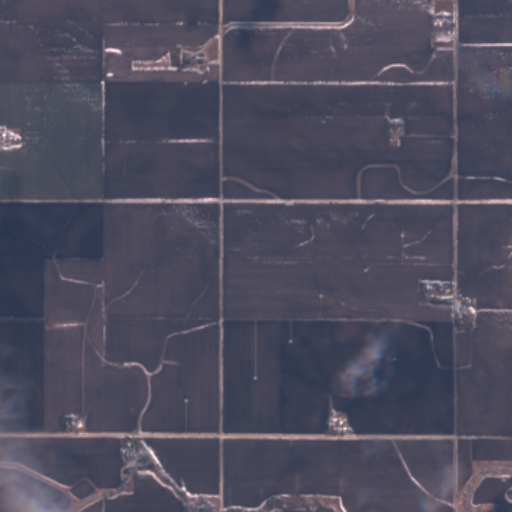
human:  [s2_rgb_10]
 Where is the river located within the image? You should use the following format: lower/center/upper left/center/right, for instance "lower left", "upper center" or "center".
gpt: The river is located in the lower of the image.
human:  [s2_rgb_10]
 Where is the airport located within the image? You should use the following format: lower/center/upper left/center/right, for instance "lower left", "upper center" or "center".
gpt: There is no airport in the image.